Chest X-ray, PA view. Patient: 22 years old, sex F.
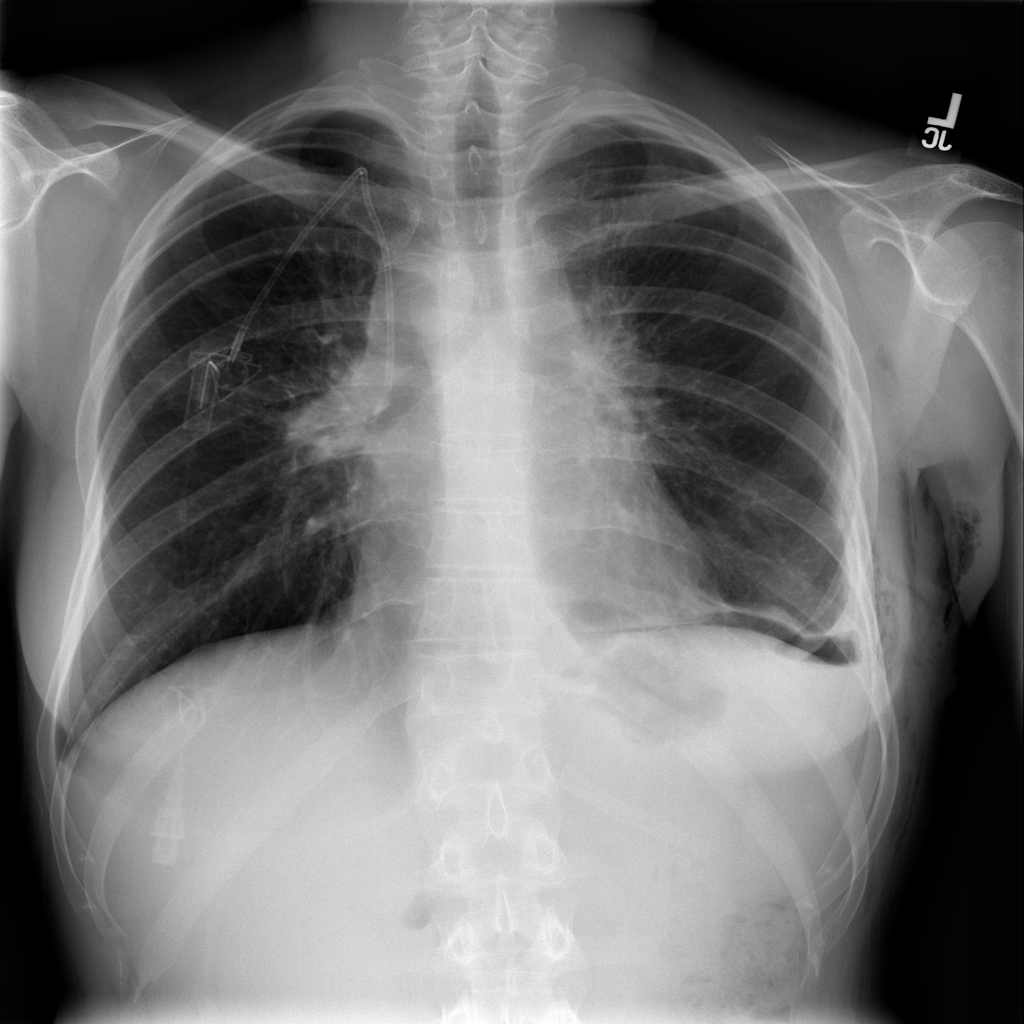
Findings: No Finding